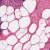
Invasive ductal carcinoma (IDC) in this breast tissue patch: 0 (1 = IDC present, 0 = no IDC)